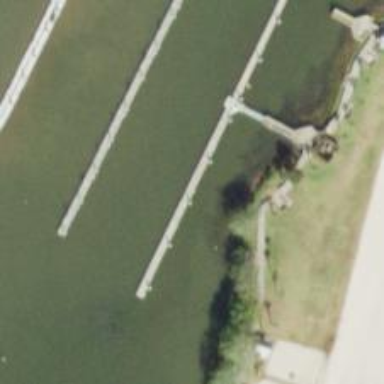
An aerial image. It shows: Pier with mooring facilities.